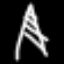
Label: The Eiffel Tower